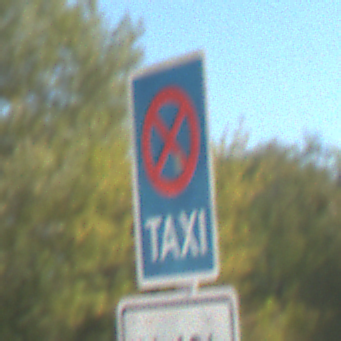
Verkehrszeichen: Taxenstand
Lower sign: ZeitangabenOhneBeschraenkungAufWochentage1
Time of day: Midday
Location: Outdoor (Nature)
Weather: Clear
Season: Summer
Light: Natural